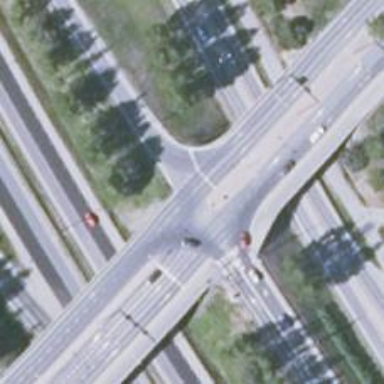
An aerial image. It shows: Trunk link highway.